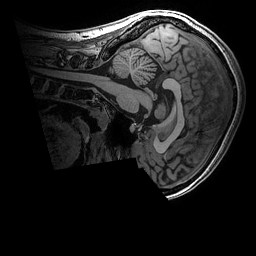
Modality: T1w
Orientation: sagittal
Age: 22
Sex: female
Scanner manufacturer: ge
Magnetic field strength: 3 T
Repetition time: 0.007 s
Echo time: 0.00342 s